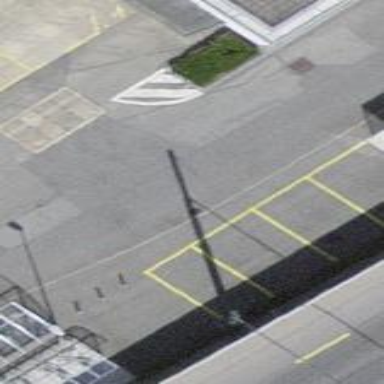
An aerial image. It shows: Parking area with surface.